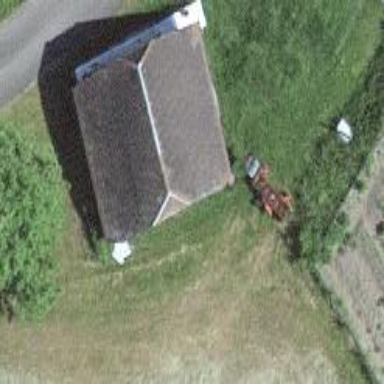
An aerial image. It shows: Rural barn.